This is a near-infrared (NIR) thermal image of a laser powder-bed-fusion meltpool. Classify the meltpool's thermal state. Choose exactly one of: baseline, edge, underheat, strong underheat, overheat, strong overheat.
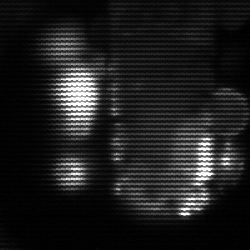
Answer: strong underheat